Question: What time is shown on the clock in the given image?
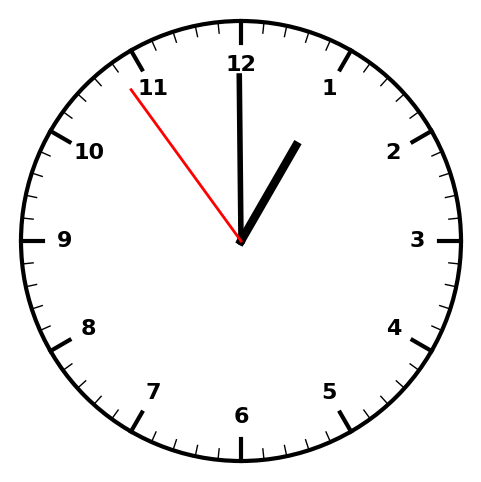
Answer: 12:59:54